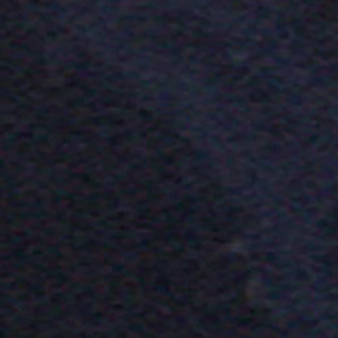
Label: other